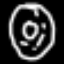
Label: donut